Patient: sex M, age 48
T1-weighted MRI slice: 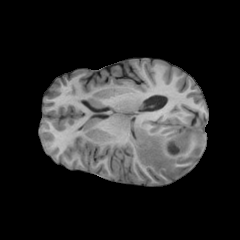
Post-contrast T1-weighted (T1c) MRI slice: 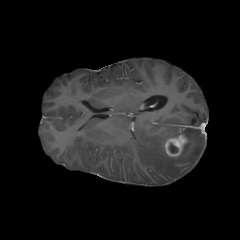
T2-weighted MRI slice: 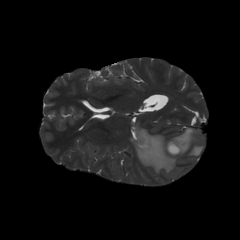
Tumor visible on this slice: yes
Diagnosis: Glioblastoma, IDH-wildtype
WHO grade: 4